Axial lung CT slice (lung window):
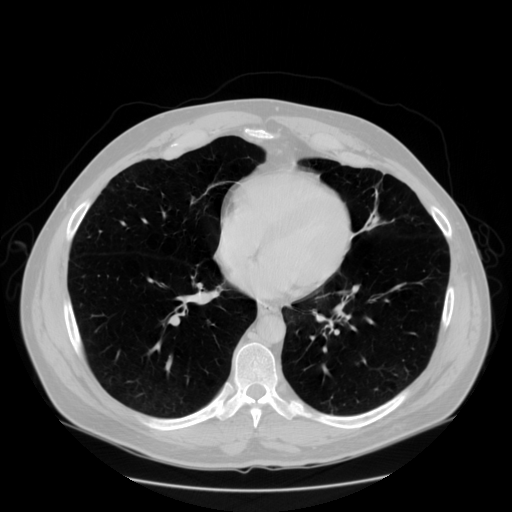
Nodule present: no